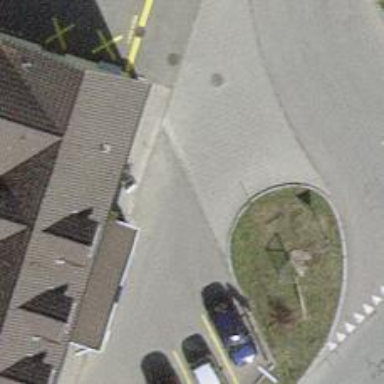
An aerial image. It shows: Asphalt driveway designated as service road.